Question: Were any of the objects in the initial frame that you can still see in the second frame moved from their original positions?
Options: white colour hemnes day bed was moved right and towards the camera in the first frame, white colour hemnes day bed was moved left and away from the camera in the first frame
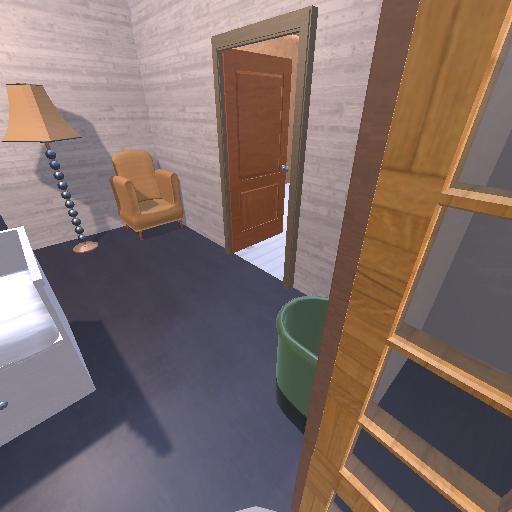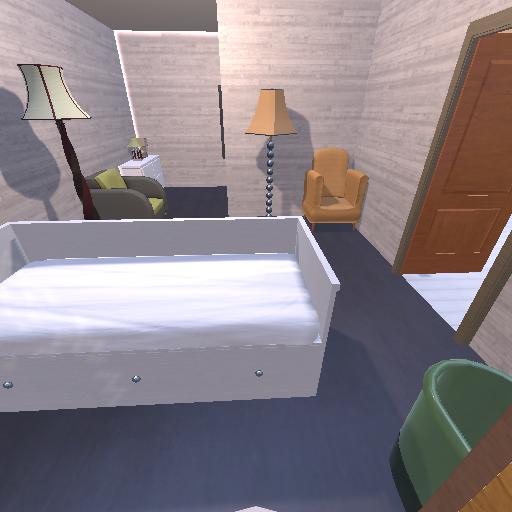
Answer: white colour hemnes day bed was moved right and towards the camera in the first frame